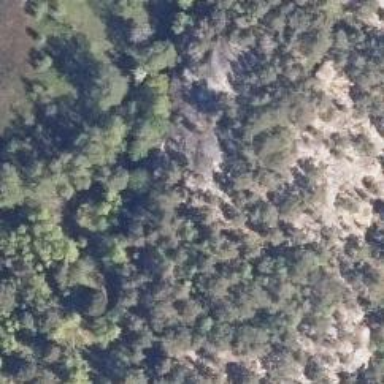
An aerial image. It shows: Natural cliff.